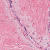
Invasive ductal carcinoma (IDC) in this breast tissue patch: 0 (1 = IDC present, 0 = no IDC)